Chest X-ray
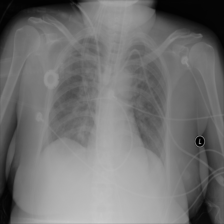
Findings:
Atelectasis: negative
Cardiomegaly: negative
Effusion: negative
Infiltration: negative
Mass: negative
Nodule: negative
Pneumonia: negative
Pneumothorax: negative
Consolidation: negative
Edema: positive
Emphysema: negative
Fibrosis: negative
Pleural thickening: negative
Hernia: negative